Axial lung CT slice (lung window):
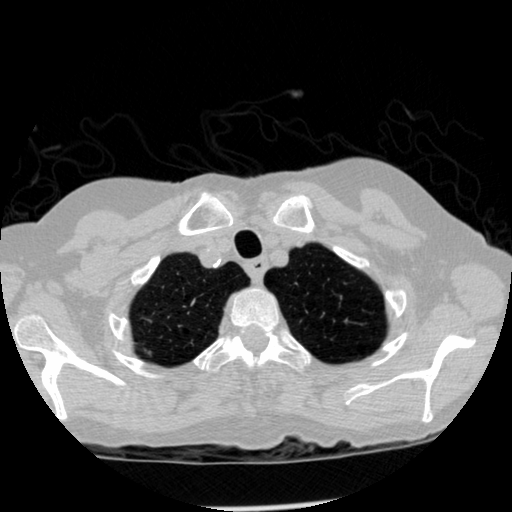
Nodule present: no